Question: This is my HTML and JS code:
'''
<?xml version="1.0" encoding="UTF-8"?>
<!DOCTYPE html>
<html xmlns="http://www.w3.org/1999/xhtml" xml:lang="en">
<head>
<link rel="stylesheet" type="text/css" href="stil.css" />
</head>
<body>
<div id="fb-root"></div>
<script>(function(d, s, id) {
var js, fjs = d.getElementsByTagName(s)[0];
if (d.getElementById(id)) return;
js = d.createElement(s); js.id = id;
js.src = "http://connect.facebook.net/en_GB/all.js#xfbml=1";
fjs.parentNode.insertBefore(js, fjs);
}(document, 'script', 'facebook-jssdk'));</script>
<div class="fb-like" data-href="https://www.facebook.com/foofighters?ref=ts&fref=ts" data-layout="standard" data-action="like" data-show-faces="true" data-share="true"></div>
</body>
</html>
'''
And as a result I get this:

I follow the Facebook documentation properly, I don't know what's wrong.
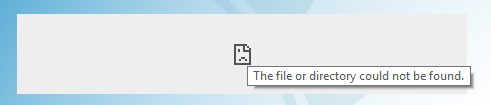
Answer: Do a validation test on your code. It's invalid.
Remove the xml and try with HTML and later go on with XHTML if needed.
This will work (tested)
'''
<!DOCTYPE html>
<html>
<head>
<link rel="stylesheet" type="text/css" href="stil.css" />
</head>
<body>
<div id="fb-root"></div>
<script>(function(d, s, id) {
var js, fjs = d.getElementsByTagName(s)[0];
if (d.getElementById(id)) return;
js = d.createElement(s); js.id = id;
js.src = "http://connect.facebook.net/en_GB/all.js#xfbml=1";
fjs.parentNode.insertBefore(js, fjs);
}(document, 'script', 'facebook-jssdk'));</script>
<div class="fb-like" data-href="https://www.facebook.com/foofighters?ref=ts&fref=ts" data-layout="standard" data-action="like" data-show-faces="true" data-share="true"></div>
</body>
</html>
'''